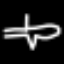
Label: airplane